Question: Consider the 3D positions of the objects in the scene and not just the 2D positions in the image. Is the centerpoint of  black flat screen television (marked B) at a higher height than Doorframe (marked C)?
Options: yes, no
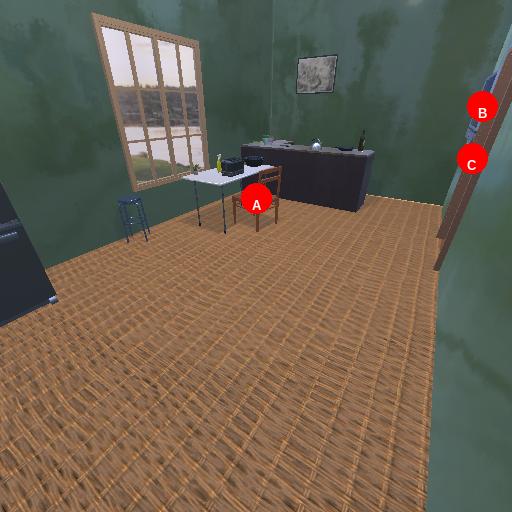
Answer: yes